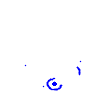
Particle: pion